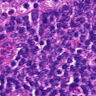
Metastatic tissue present: no